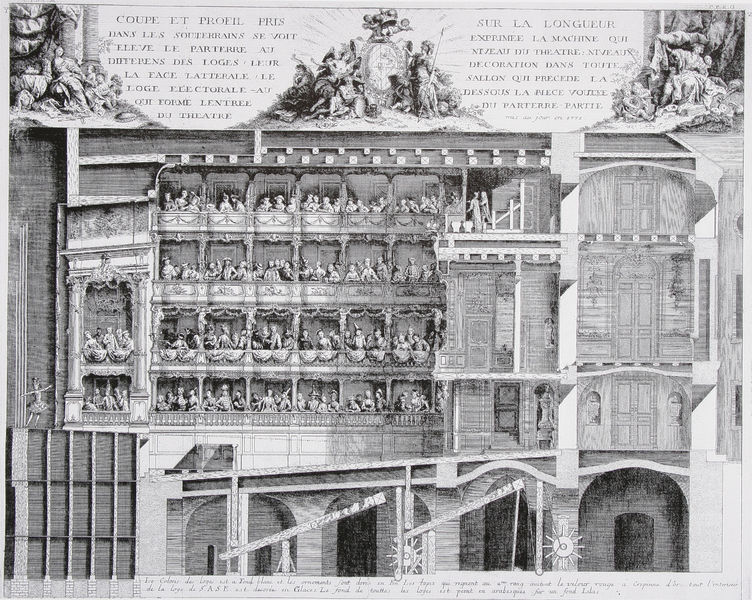
Titel: Das Cuvilliéstheater in der Münchner Residenz, Längsschnitt durch das Zuschauerhaus (nach Francois Cuvilliés)
Künstler: Valerian Funck
Institution: unbekannt
Schlagwörter: himmel, mann, weiß, frauen, komposition, menschen, bewegung, fenster, frankreich, frau, grau, holz, hut, kleid, männer, paris, pfeiler, schwarz, skizze, säule, säulen, zeichnung, gebäude, haus, tiere, fest, gesellschaft, leute, rock, tanz, architektur, arm, arme, barock, mensch, gitter, sonne, haare, adel, innen, aufführung, bühne, oper, publikum, theater, tänzerin, kontrast, rokoko, räder, engel, vase, perücke, balkon, schrift, papier, ansicht, bogen, türen, balett, ballett, stab, zuschauer, grafik, graphik, klein, besucher, empore, loge, opernhaus, proszenium, rang, saal, vorstellung, französisch, rad, rundbogen, staffage, treppen, könig, inschrift, uhr, stuck, vasen, balken, tor, balkone, galerie, logen, ränge, zuschauerraum, eingang, keller, maschine, waage, buch, münchen, balustrade, strahlen, druck, schnitt, sterne, schwarz weiß, stich, seite, illustration, text, beschriftung, entwurf, kunst, viel, buchseite, girlanden, tore, wappen, rundbögen, kostüme, etagen, geschosse, plan, ausgang, rampen, schauspieler, kupferstich, stockwerke, querschnitt, funktion, beschreibung, ludwig, geschoss, aufbau, traktat, aufriss, etage, architekturzeichnung, latein, nationaltheater, durchschnitt, untergeschoss, beschriftet, lateinisch, foyer, zahnrad, maschinen, mechanik, architktur, thater, buchmalerei, seriendruck, illusionismus, dijon, hebebühne, händel, kleidd, theaterbesucher, unterkellerung, zeichnung schwarz, stiegenhaus, théâtre, vorstlelung, zuschauer bühne, bühnenmechanik, rschrift, rollelatein